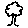
Label: tree